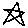
Label: star